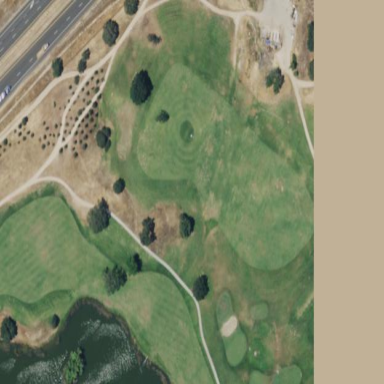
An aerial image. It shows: Driving range for golf on grass.